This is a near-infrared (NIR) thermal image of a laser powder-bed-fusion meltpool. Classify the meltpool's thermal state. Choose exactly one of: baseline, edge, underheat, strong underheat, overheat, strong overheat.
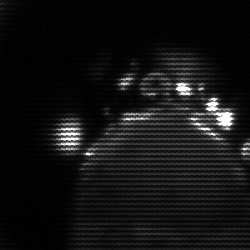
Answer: baseline